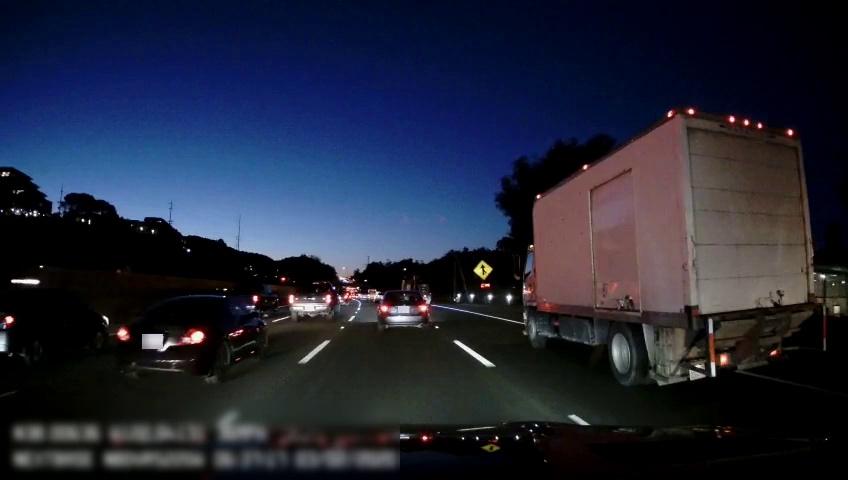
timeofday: Night
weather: Other
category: Drivable Space
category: Vehicles | Other LV
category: Vehicles | SUV
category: Vehicles | SUV
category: Vehicles | Truck
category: Vehicles | Car
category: Vehicles | Car
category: Vehicles | Truck
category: Lanes | Current Lane
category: Lanes | Current Lane
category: Lanes | Alternate Lane
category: Lanes | Alternate Lane
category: Traffic | Signs
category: Traffic | Signs